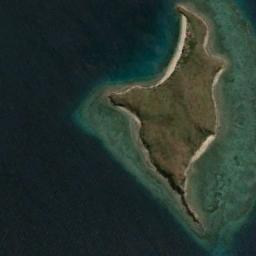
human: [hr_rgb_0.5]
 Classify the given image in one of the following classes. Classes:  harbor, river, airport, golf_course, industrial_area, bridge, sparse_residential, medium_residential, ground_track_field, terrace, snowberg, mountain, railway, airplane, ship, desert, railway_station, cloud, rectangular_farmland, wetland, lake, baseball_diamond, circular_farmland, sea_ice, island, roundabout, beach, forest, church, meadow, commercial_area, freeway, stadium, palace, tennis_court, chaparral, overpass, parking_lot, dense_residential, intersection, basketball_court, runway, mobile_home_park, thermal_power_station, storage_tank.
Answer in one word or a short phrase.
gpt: island